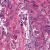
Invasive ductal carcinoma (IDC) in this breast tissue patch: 0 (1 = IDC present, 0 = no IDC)